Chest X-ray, PA view. Patient: 49 years old, sex M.
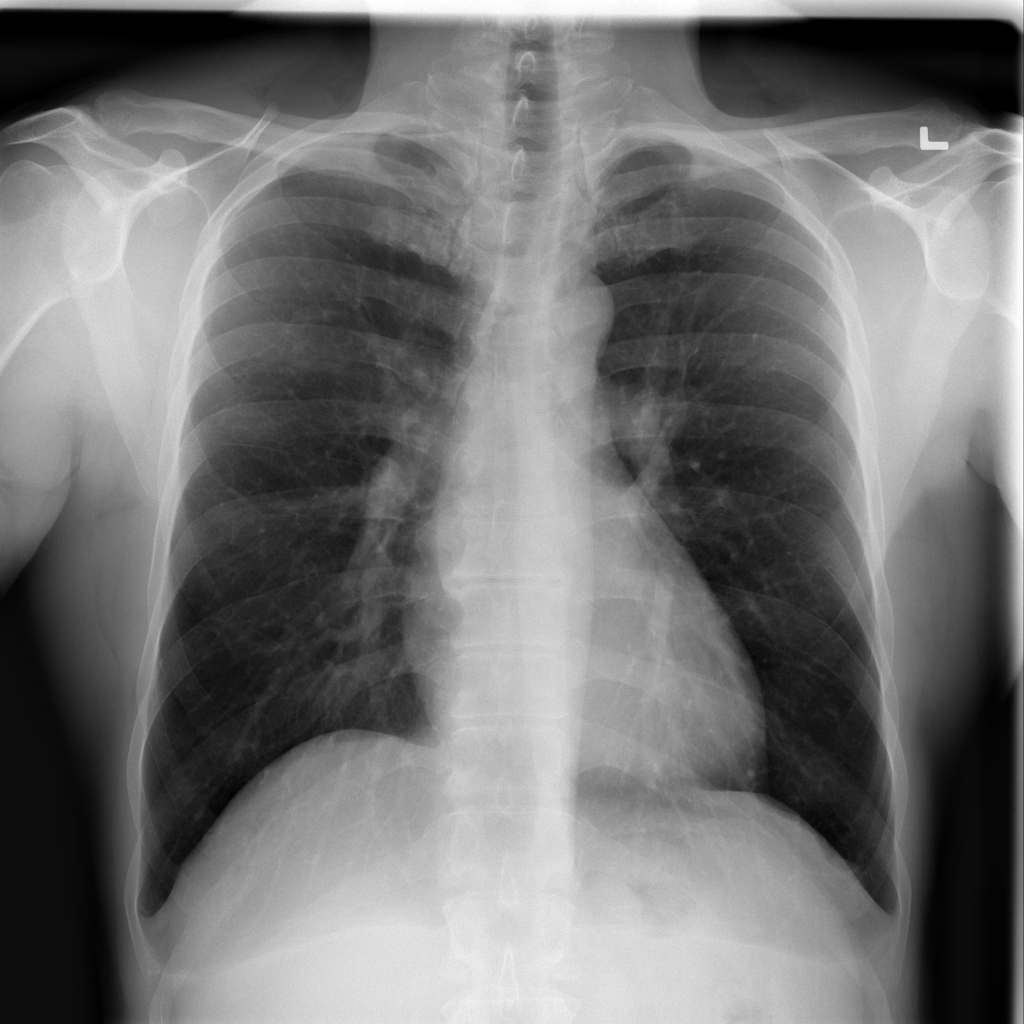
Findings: No Finding